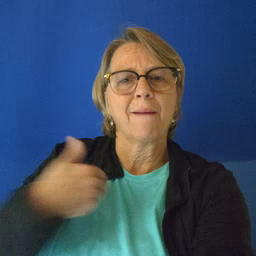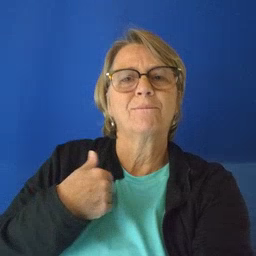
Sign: have